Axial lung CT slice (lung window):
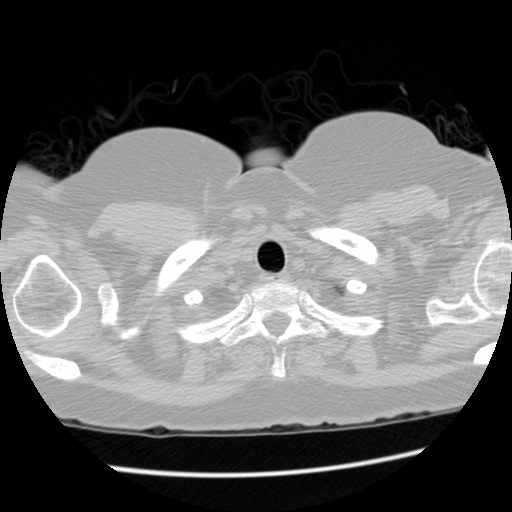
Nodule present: no